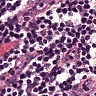
Metastatic tissue present: no